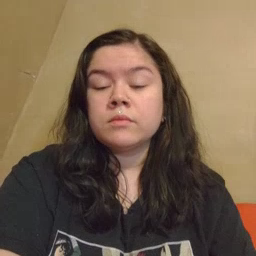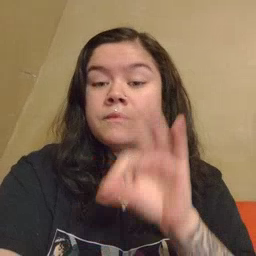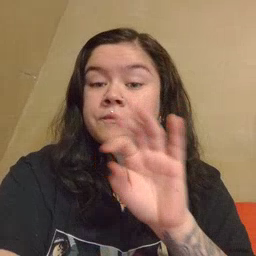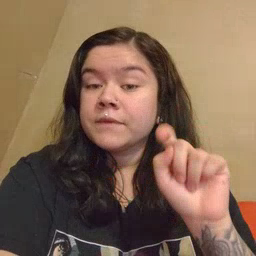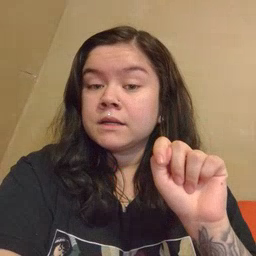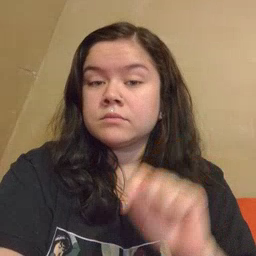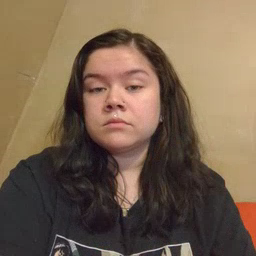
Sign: feet